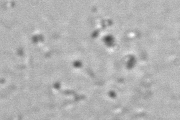
Label: Phaeocystis_debris